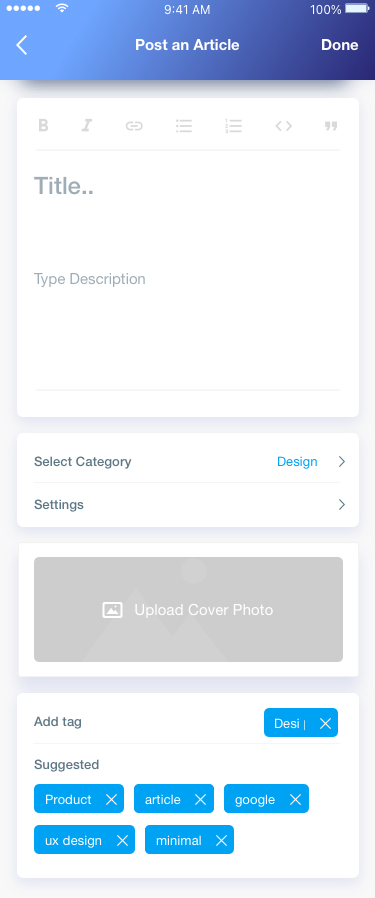
Text in this UI design:
Post an Article
Done
Title..
Type Description
Upload Cover Photo
Settings
Select Category
Design
Add tag
Desi |
Suggested
Product
article
google
ux design
minimal